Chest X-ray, AP view. Patient: 57 years old, sex M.
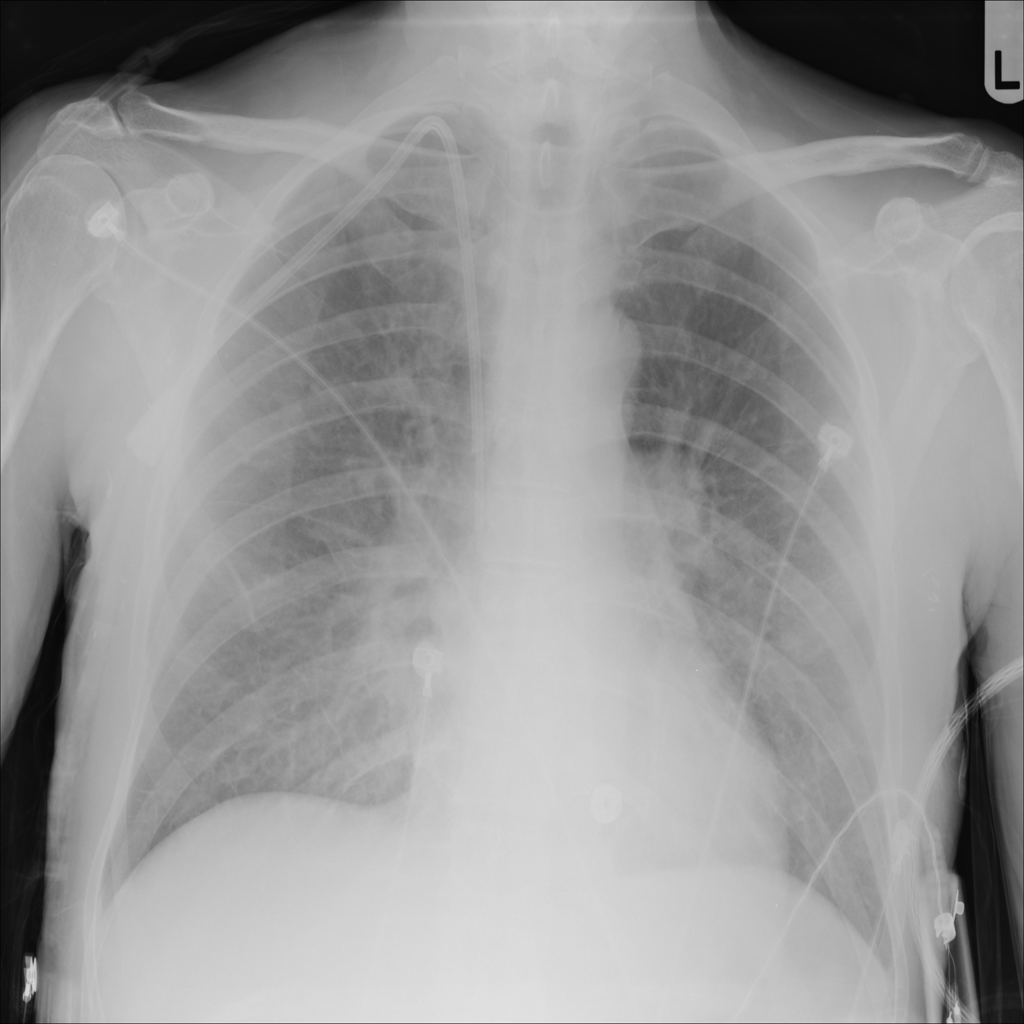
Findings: No Finding